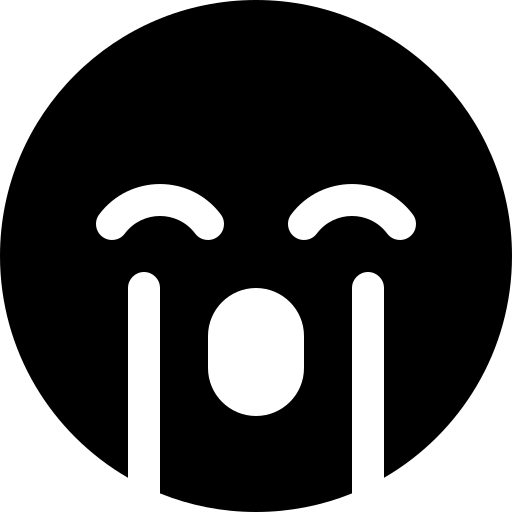
Tags: icon, FontAwesome, fa-icon, solid, face, sad, cry